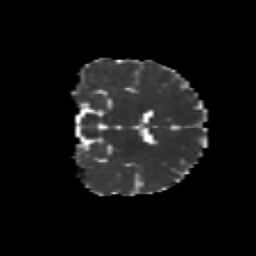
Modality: MD
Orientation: coronal
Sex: male
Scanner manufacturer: siemens
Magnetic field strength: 3 T
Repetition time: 5 s
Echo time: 0.071 s